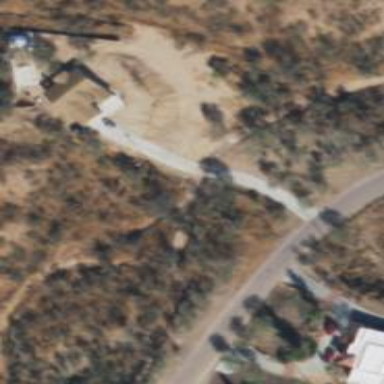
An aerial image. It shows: Driveway.